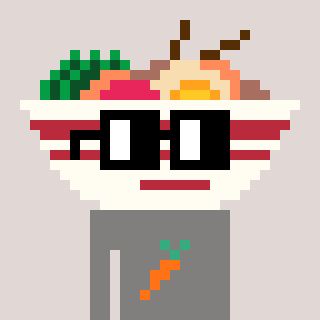
a pixel art character with square black glasses, a noodles-shaped head and a bluegrey-colored body on a warm background